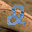
Label: 2